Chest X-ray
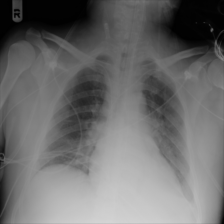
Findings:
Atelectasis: negative
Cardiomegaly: negative
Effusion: negative
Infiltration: positive
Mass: negative
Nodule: negative
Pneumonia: negative
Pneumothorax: negative
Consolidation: negative
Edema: negative
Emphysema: negative
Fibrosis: negative
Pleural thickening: negative
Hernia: negative